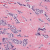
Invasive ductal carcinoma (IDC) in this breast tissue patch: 1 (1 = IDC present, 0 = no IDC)